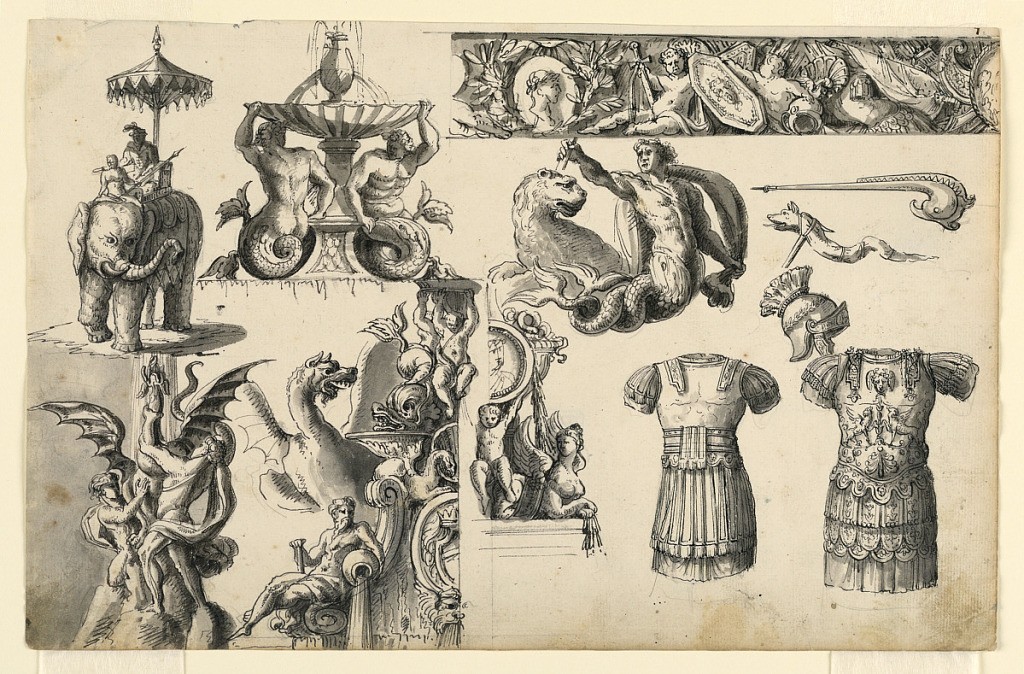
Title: Decorative Motifs, Three Designs for Fountains
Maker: Romolo Achille Liverani, Italian, 1809 - 1872
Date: ca. 1840
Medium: Pen and black ink, brush and bistre, gray watercolor, graphite on paper
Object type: Drawing
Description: Horizontal rectangle with multiple designs for fountains and decoration. Left row: above, an elephant ridden by a noble person shaded under an umbrella. Below, a fountain on which two boys are struggling against a dragon, from whose mouth the water springs. Second row: above, a fountain with two male mermaids supporting the basin, together with a central support. Below, the left half of a decorated fountain with the water pouring from an urn held by a seated male figure. At left, the upper part of a rampant dragon. At right, designs for armor, helmet, and weapons. At upper right, design for a frieze including cupids with swords, shields, and helmets. Below, a male mermaid raising a spear or triton, a lion behind him.